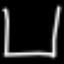
Label: square